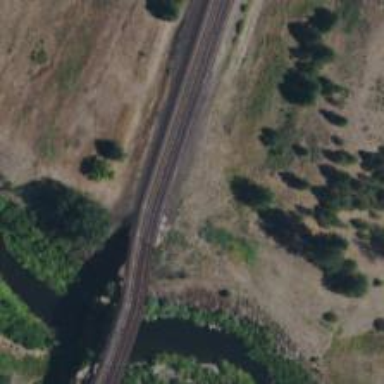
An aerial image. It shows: Railway bridge over siding railway service.